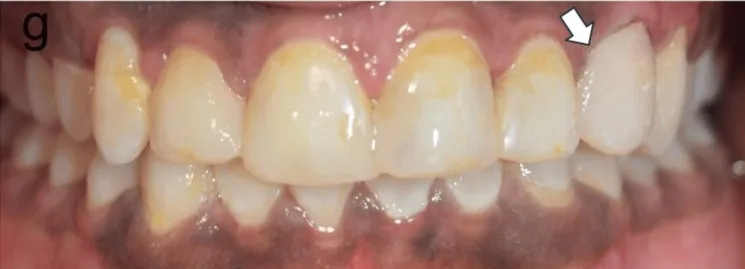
Pre-operative, intra-operative, and post-operative pictures of the gingivectomy procedure performed for correction of altered gingival zenith in the transposed tooth. Post-operative image at three months follow-up with the new zenith being stable in relation to 24 left upper first premolar. . Arrows indicate tooth 24, was subjected to gingivectomy by 940 nm diode laser (Biolase EZLase), and composite light cure restoration was performed.
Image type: medical_photograph (oral_photograph)